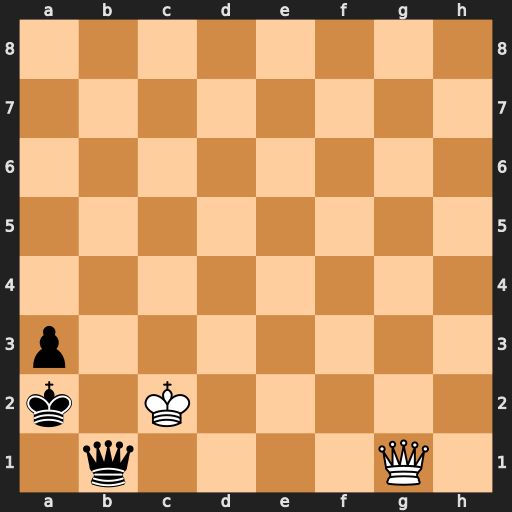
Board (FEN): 8/8/8/8/8/p7/k1K5/1q4Q1
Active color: w
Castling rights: -
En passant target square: -
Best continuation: Qxb1#